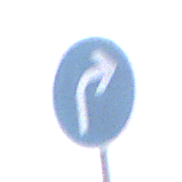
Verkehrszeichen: VorgeschriebeneFahrtrichtungRechts
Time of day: SunriseSunset
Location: Outdoor (RoadRail)
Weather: PartlyCloudy
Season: NotSpecified
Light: Natural